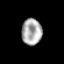
Tissue: prostate
Cell type: B cells
Senescence score: 0.3616
Nuclear area (px): 523
Mean DAPI intensity: 170.593